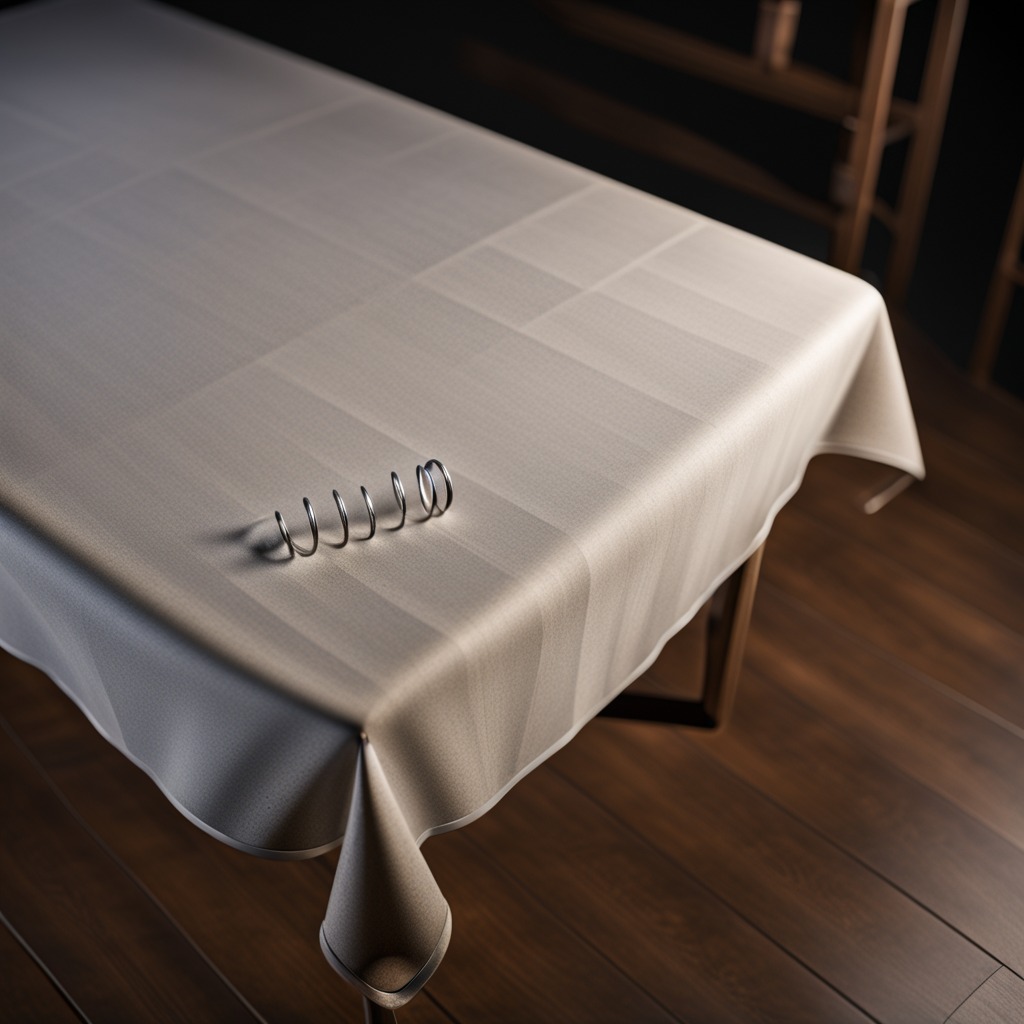
A coiled metal spring lies on the wooden table.